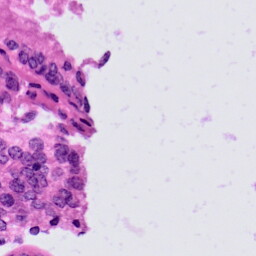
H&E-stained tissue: Prostate